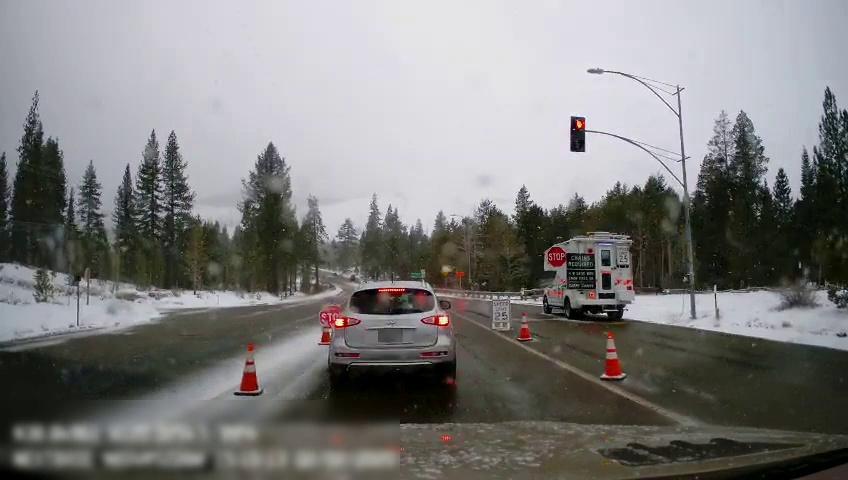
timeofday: Day
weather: Snowy
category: Drivable Space
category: Vehicles | Truck
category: Vehicles | SUV
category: Lanes | Alternate Lane
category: Traffic | Lights
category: Traffic | Signs
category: Traffic | Signs
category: Traffic | Signs
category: Traffic | Signs
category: Traffic | Signs
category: Traffic | Signs
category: Traffic | Signs
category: Traffic | Signs